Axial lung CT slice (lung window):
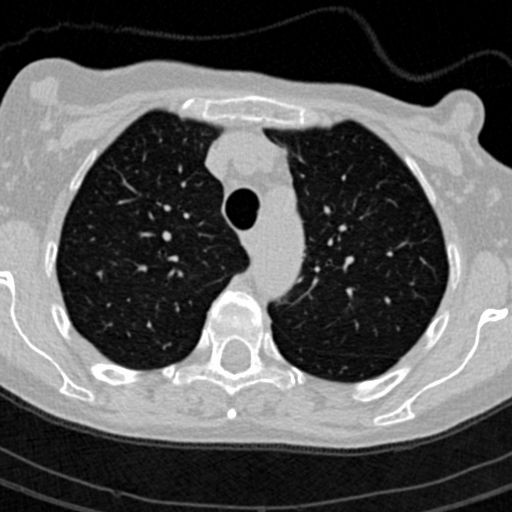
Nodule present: no